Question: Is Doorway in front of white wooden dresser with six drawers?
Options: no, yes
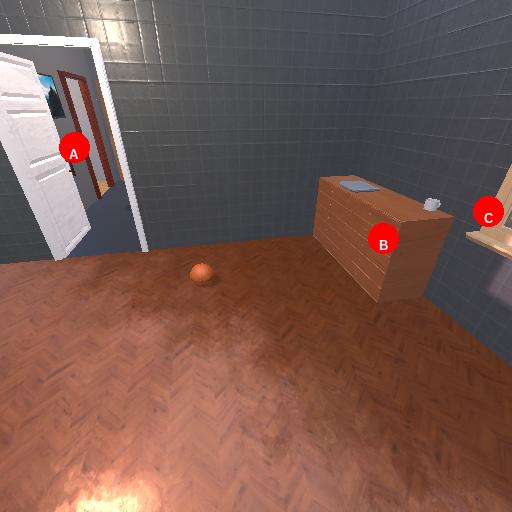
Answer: no